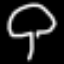
Label: mushroom